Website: walmart
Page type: customer-info-address
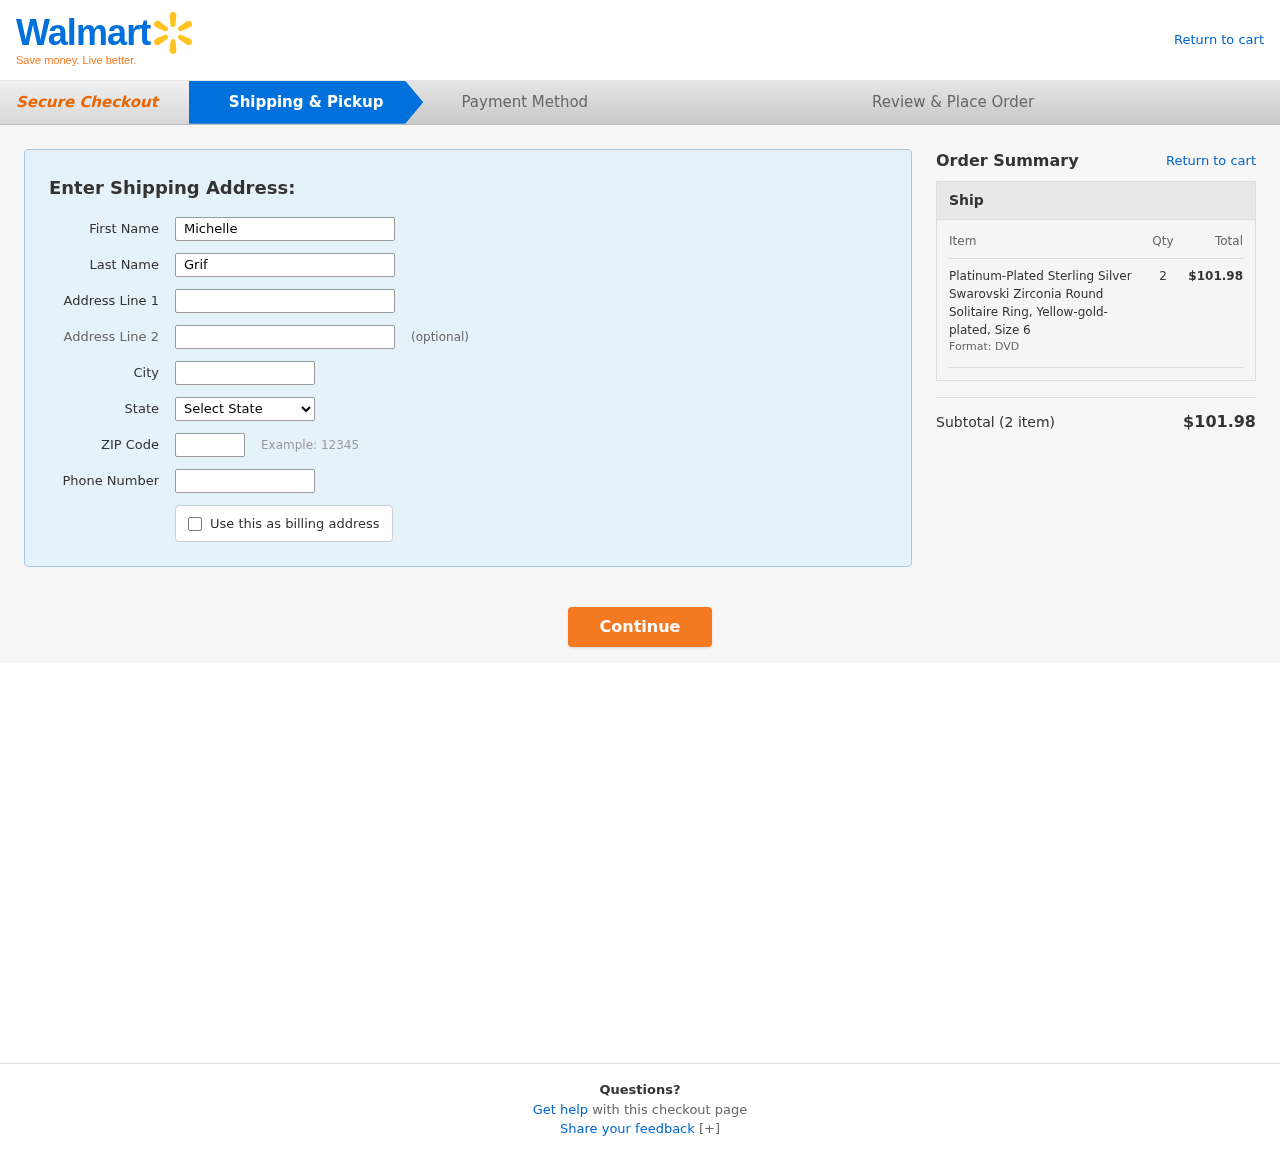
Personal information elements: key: PII_CITY
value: Kennedyburgh
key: PII_FIRSTNAME
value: Michelle
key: PII_LASTNAME
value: Griffin
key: PII_PHONE
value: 5668212737
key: PII_POSTCODE
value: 59097
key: PII_STATE
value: Illinois
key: PII_STREET
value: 022 Chen Tunnel
Product elements: key: PRODUCT1_NAME
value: Platinum-Plated Sterling Silver Swarovski Zirconia Round Solitaire Ring, Yellow-gold-plated, Size 6
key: PRODUCT1_QUANTITY
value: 2
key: PRODUCT1_LINE_TOTAL
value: $101.98
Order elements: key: ORDER_NUM_ITEMS
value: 2
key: ORDER_SUBTOTAL
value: $101.98